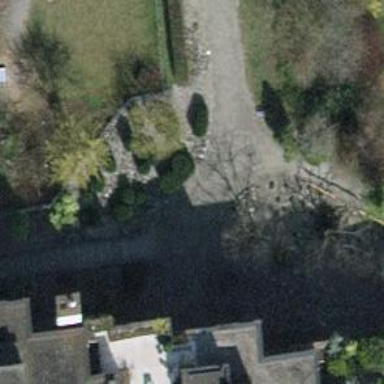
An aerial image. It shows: Footway surfaced with paving stones.